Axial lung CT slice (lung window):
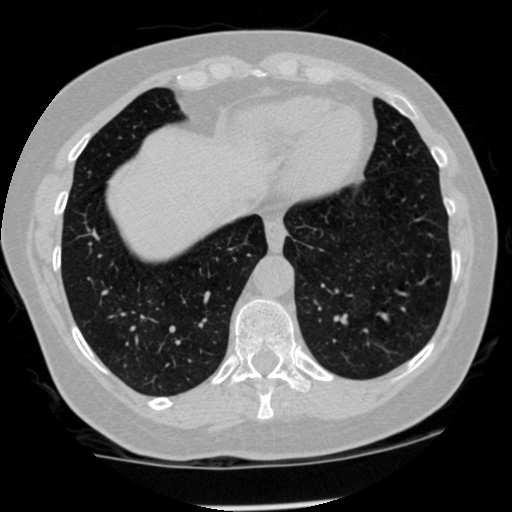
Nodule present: no